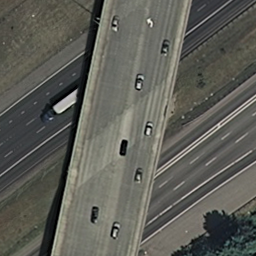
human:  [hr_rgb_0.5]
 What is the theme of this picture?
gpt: overpass

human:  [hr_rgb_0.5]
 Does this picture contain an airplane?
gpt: no

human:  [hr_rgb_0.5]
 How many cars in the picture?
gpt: nine

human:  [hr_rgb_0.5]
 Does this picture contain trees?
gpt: yes

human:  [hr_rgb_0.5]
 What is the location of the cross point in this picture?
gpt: up and bottom